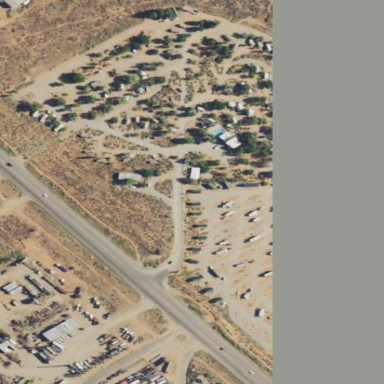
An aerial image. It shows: Caravan site with tents available. The site also has sanitary dump station.